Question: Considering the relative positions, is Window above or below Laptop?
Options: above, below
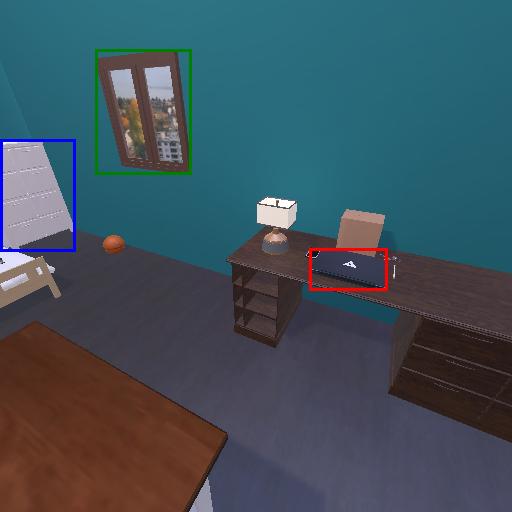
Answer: above